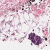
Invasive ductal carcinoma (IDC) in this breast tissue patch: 0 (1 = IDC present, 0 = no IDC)